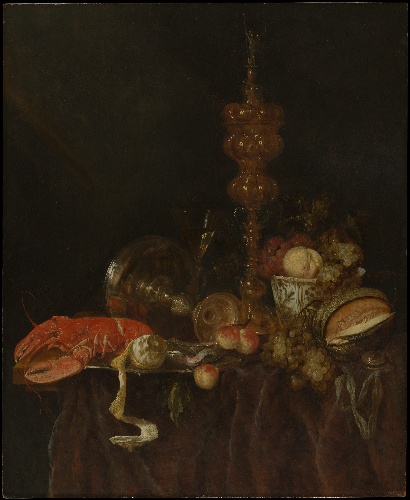
Title: Still Life with Lobster and Fruit
Artist: Abraham van Beyeren
Artist bio: Dutch, The Hague 1620/21–1690 Overschie
Date: probably early 1650s
Object type: Painting
Classification: Paintings
Medium: Oil on wood
Dimensions: 38 x 31 in. (96.5 x 78.7 cm)
Department: European Paintings
Credit line: Gift of Edith Neuman de Végvár, in honor of her husband, Charles Neuman de Végvár, 1971
Accession year: 1971
Repository: Metropolitan Museum of Art, New York, NY
Tags: Fruit|Lobsters|Still Life|Grapes|Lemons